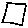
Label: square